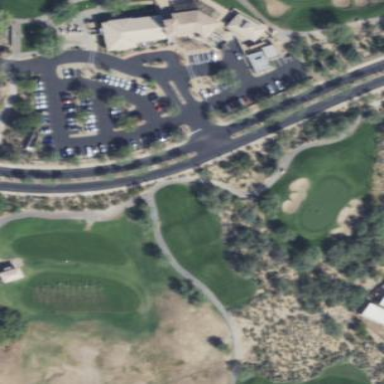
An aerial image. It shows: Rough area on grassy golf course.